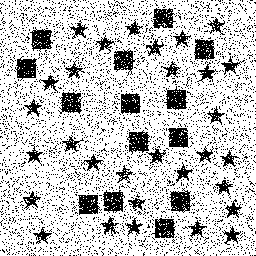
Squares: 14
Triangles: 0
Stars: 30
Total shapes: 44